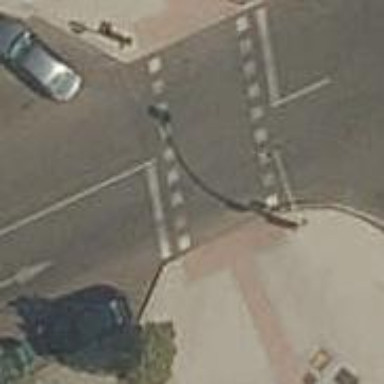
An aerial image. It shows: Road crossing with traffic signals.